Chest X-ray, AP view. Patient: 34 years old, sex F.
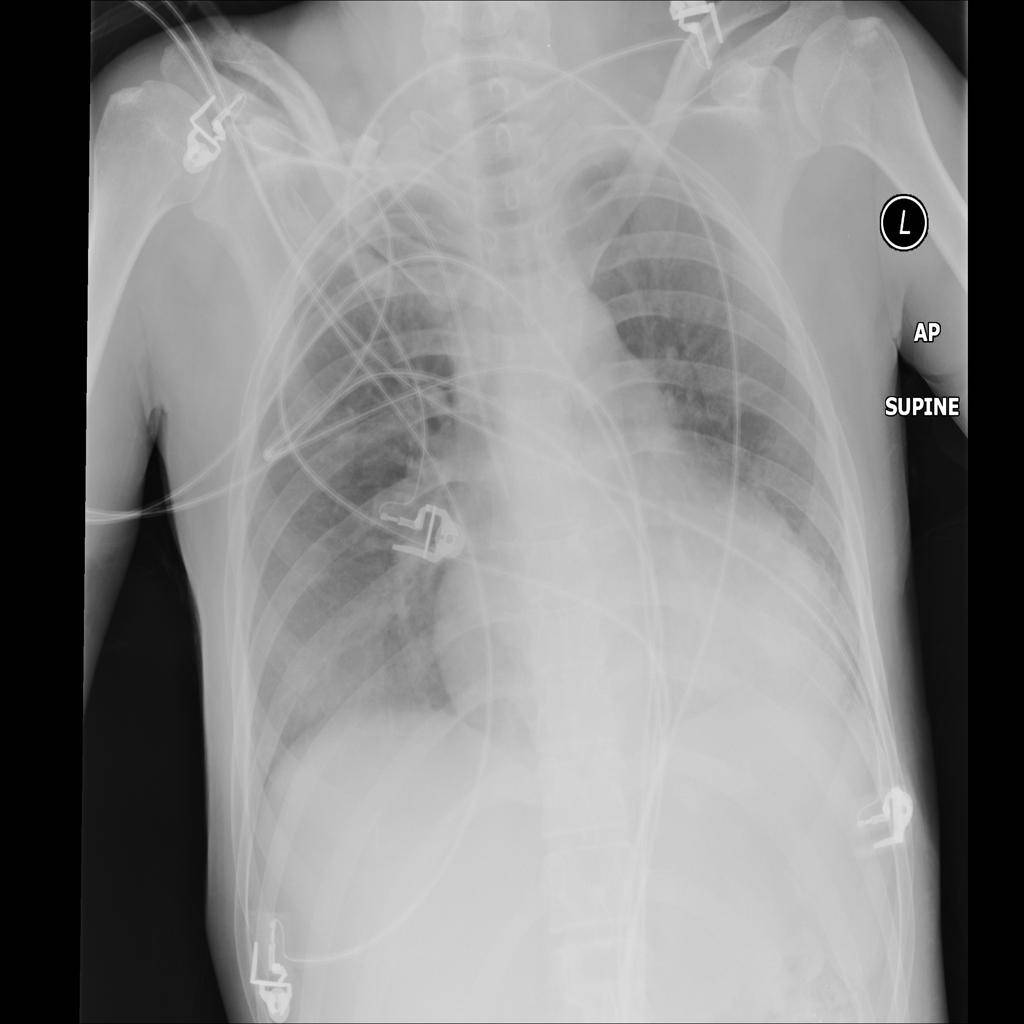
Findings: Pneumonia